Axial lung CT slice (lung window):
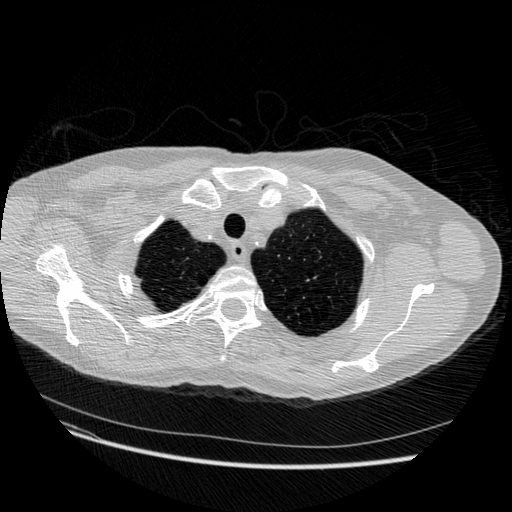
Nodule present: no